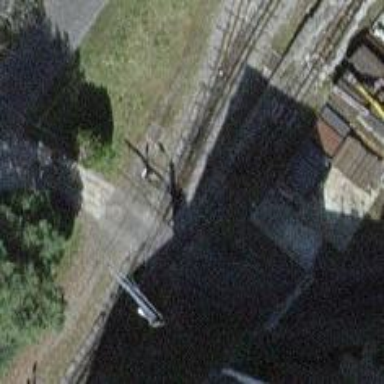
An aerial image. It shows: Railway switch.